Question: My main Report and SubReport is very similar to each other, using same parameters and formula the only difference is their order in the derails section. Now When I load the subreport in the report and run it, ASP.NET keeps on asking to enter values for the parameters used.

I think I need to have a code that loads the subreport.
'''
protected void Page_Load(object sender, EventArgs e)
{
report.Load(Server.MapPath("MonthlySalesReportP.rpt"));
report.SetDatabaseLogon
("sa", "pw", @"databasename, "servername");
CrystalReportViewer1.ReportSource = report;
CrystalReportViewer1.ReuseParameterValuesOnRefresh = true;
CrystalReportViewer1.DataBind();
CrystalReportViewer1.SeparatePages = false;
report.SetParameterValue(0, MonthLastYear);
report.SetParameterValue(1, MonthCurrent);
report.SetParameterValue(2, MonthPrevious);
report.SetParameterValue(3, RP);
report.SetParameterValue(4, Loc);
report.SetParameterValue(5, cms);
report.SetParameterValue(6, YearCurrent);
report.SetParameterValue(7, YearPrevious);
report.SetParameterValue(8, YearLastYear);
report.SetParameterValue(9, FullName);
}
'''
I see this suggestion
'''
report.SetDataSource(dtproductview);
report.Subreports[0].SetDataSource(dsHeader.Tables[0]);
report.Subreports[1].SetDataSource(dsFooter.Tables[0]);
'''
But i do not have a datatable or dataset, it is directly from a stored procedure
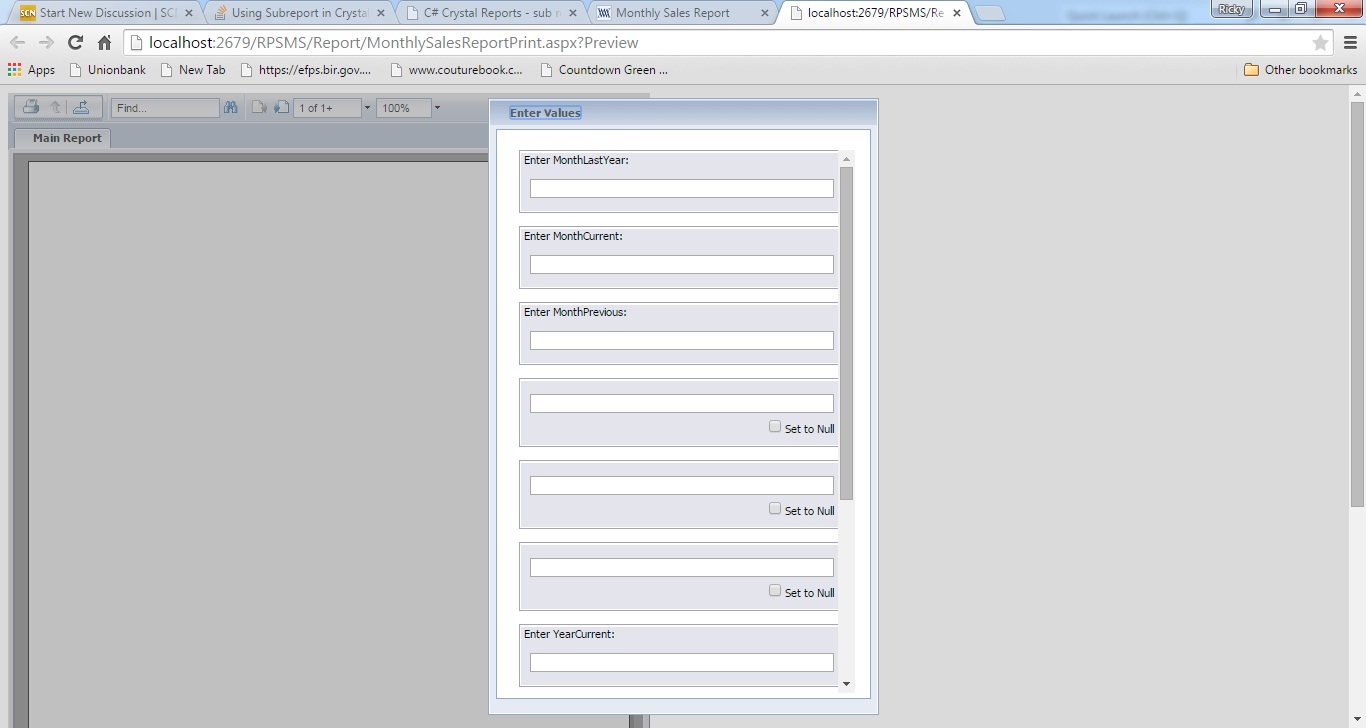
Answer: 1. Have you tried Linking the parameters of the subreport to the main report? (Change subreport links in Subreport context menu)
2. You can try, also: report.Subreports[0].SetParameterValue(0, MonthLastYear);